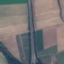
Label: Highway